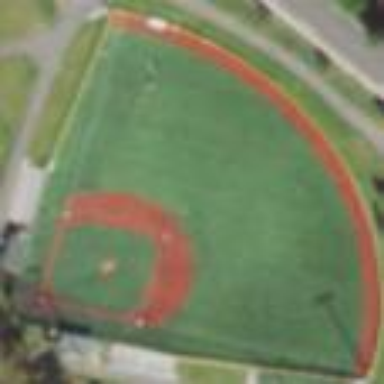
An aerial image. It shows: Baseball pitch for leisure land activities.